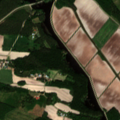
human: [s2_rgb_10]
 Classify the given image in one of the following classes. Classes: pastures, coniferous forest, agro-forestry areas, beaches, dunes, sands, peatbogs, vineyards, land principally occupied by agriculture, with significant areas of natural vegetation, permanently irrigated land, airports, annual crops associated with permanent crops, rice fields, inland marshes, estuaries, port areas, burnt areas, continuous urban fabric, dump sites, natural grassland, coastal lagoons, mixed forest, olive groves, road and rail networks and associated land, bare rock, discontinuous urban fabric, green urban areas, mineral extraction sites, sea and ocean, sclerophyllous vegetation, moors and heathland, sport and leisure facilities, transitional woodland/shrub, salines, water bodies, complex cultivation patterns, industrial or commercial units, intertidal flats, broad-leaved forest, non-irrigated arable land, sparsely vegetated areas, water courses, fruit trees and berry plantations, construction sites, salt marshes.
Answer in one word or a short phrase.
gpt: non-irrigated arable land, land principally occupied by agriculture, with significant areas of natural vegetation, coniferous forest, mixed forest, water bodies